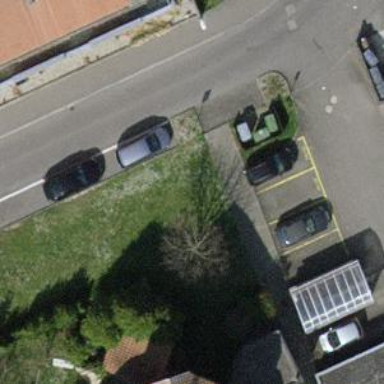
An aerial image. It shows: Street side parking area.